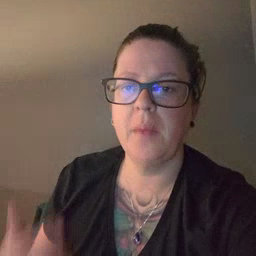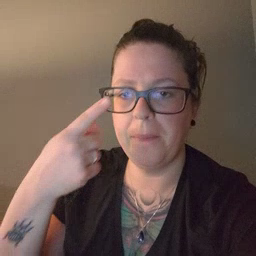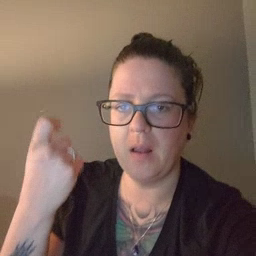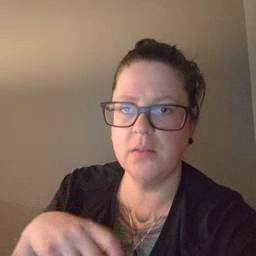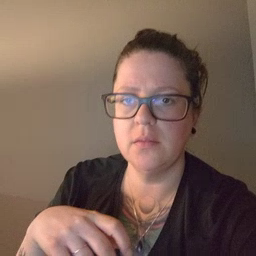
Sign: because